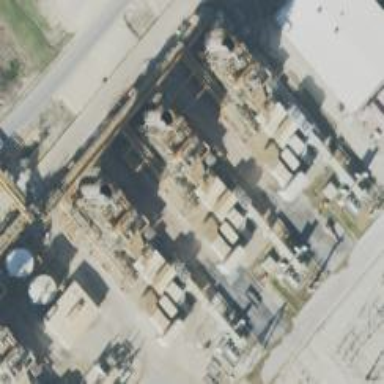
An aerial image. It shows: Gas turbine generator powered by gas.